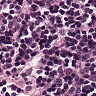
Metastatic tissue present: no